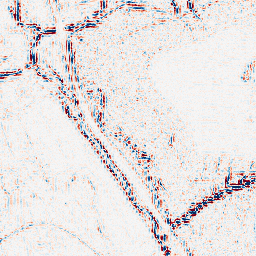
Category: wavelet
Decomposition family: wavelet_reverse_biorthogonal
Decomposition parameters: wavelet: rbio1.3
level: 2
Upsampling method: lanczos
Upsampling parameters: scale: 2
Upsampling scale: 2